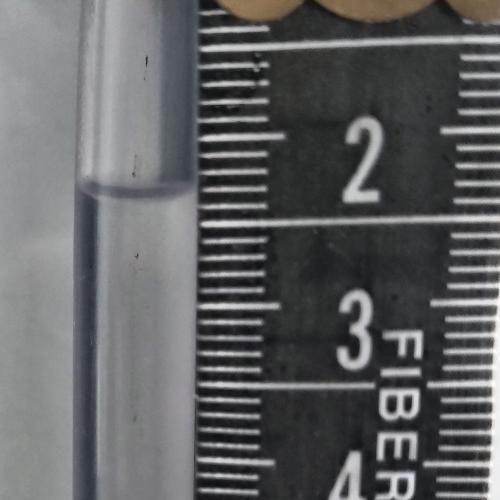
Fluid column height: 2.3 cm